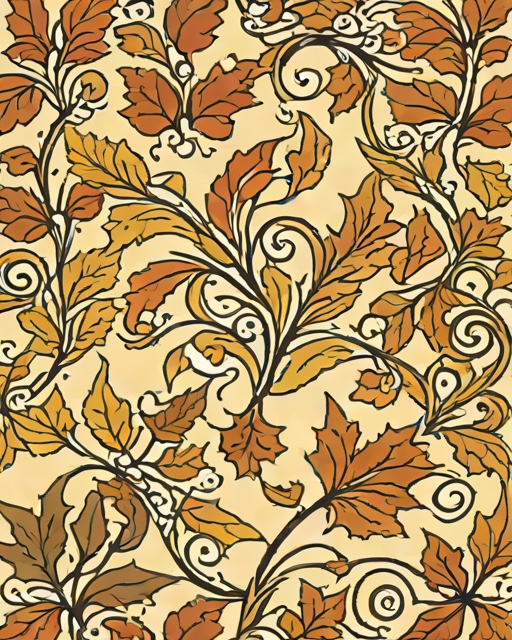
Category: Autumn